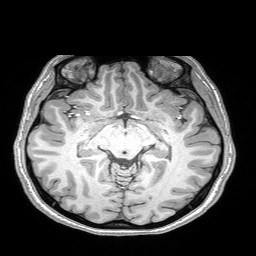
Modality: T1w
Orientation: coronal
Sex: female